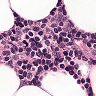
Metastatic tissue present: no